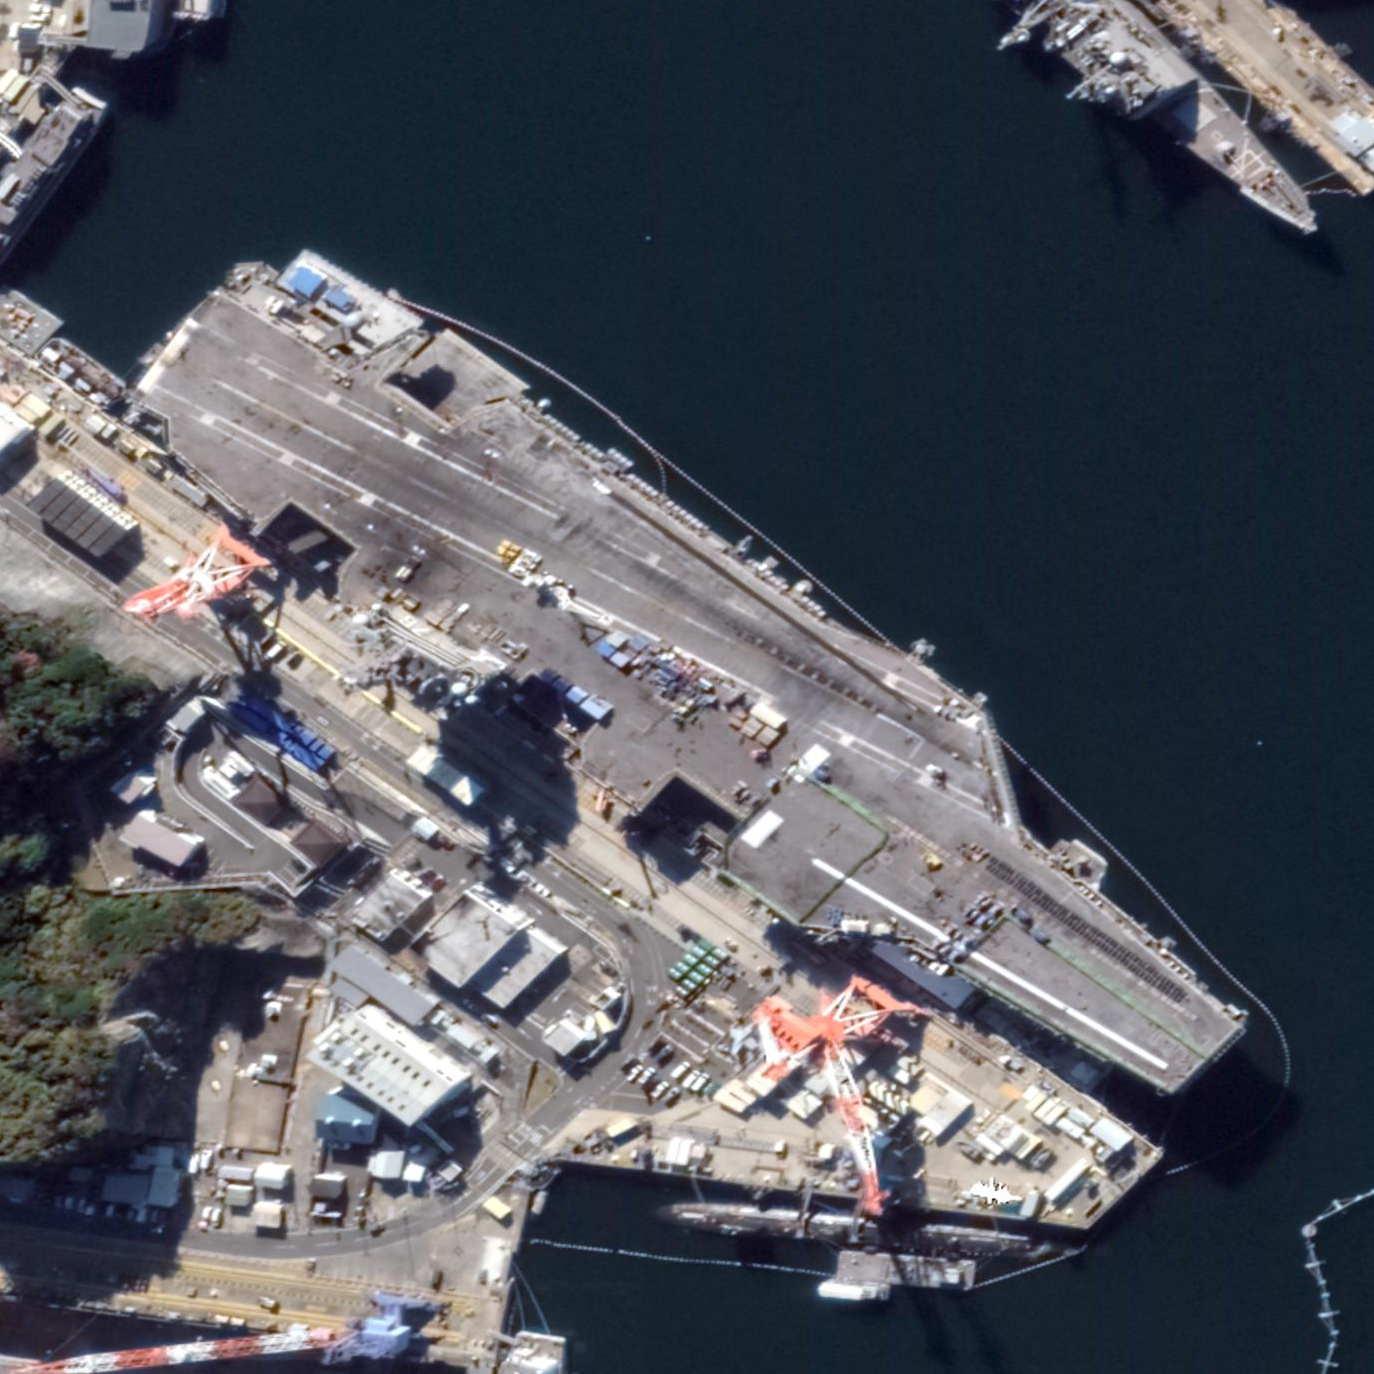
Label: Nimitz-class_aircraft_carrier